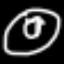
Label: donut